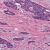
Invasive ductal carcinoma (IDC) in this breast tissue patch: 1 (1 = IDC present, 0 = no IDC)